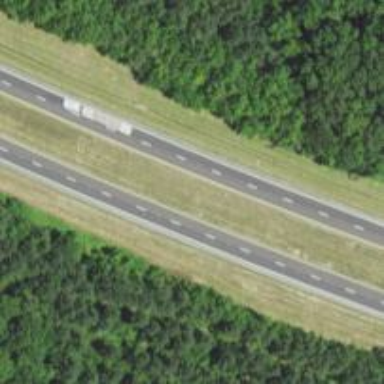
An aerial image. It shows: Trunk highway.